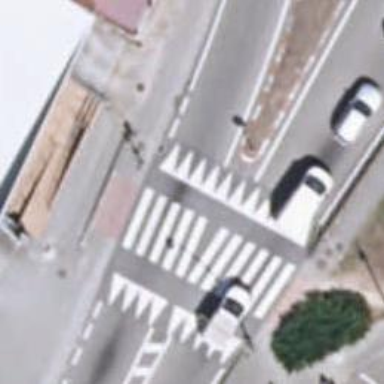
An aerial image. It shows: Marked crossing on the road.